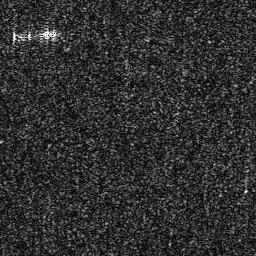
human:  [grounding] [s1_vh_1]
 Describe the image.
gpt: In the satellite image, there is  <ref>1 medium ship </ref> <box>[[3, 10, 24, 17, 0]]</box> located at top left.